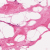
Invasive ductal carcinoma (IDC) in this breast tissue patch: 0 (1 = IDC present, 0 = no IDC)